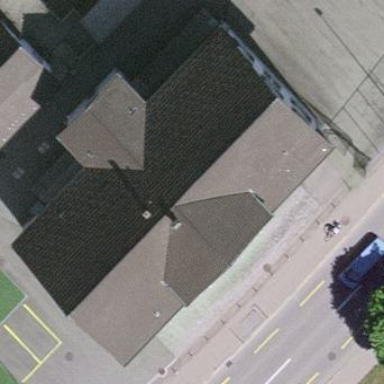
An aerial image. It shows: Primary school building.